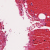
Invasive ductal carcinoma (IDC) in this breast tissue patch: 0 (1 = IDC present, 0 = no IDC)